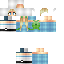
A female human skin with pale skin, wearing blonde long hair dressed in a blue tshirt and blue pants, featuring a closed mouth.